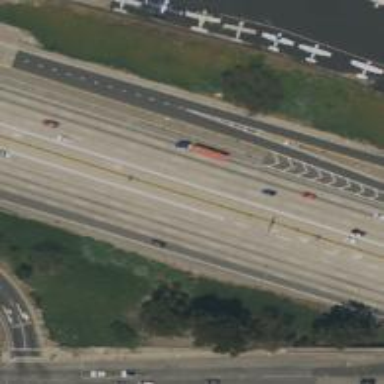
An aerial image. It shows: Motorway.